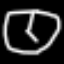
Label: clock